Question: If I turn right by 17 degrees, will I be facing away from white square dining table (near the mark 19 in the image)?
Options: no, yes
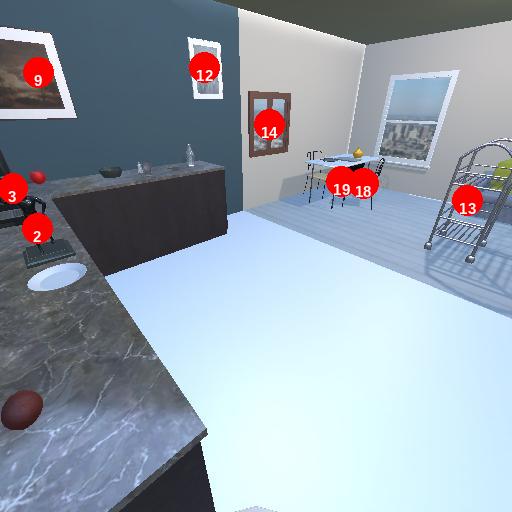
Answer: no